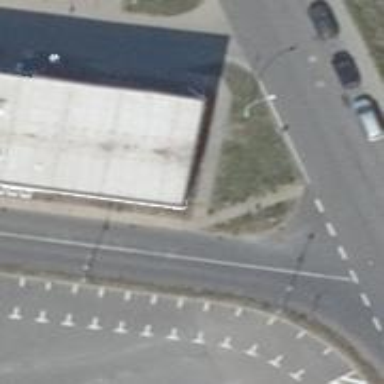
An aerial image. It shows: Sidewalk.